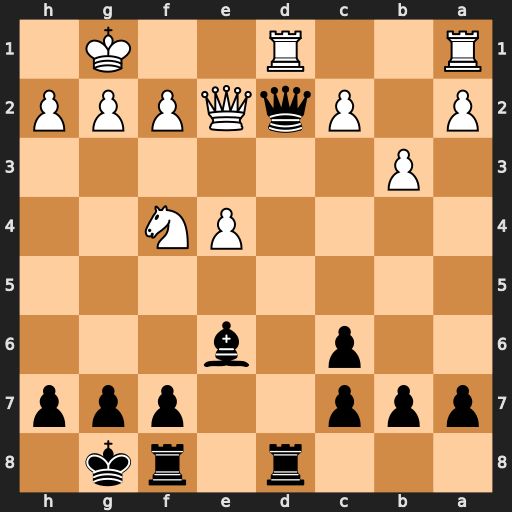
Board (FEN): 3r1rk1/ppp2ppp/2p1b3/8/4PN2/1P6/P1PqQPPP/R2R2K1
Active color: b
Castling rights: -
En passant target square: -
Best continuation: Qxf4 Rxd8 Rxd8